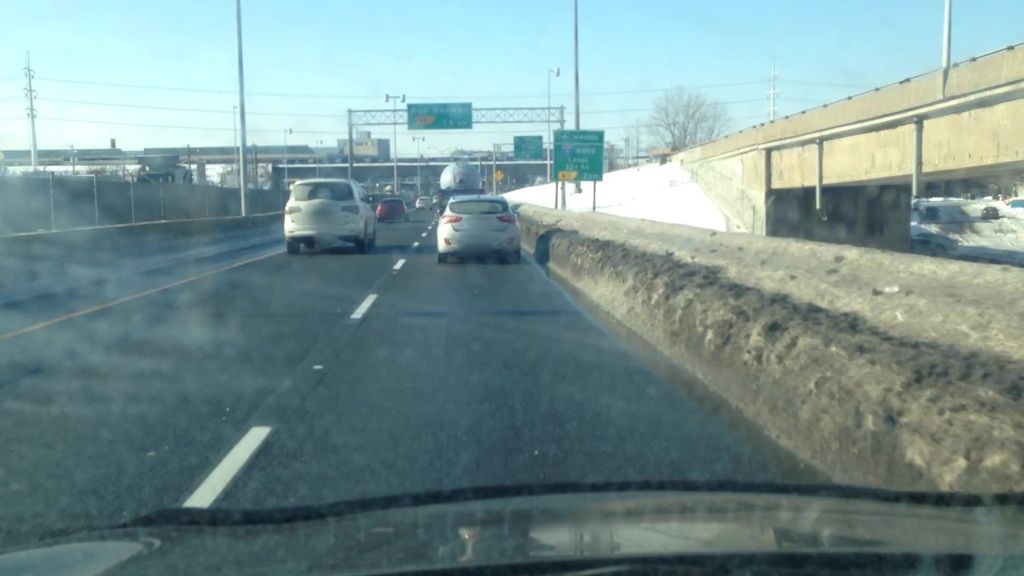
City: montreal